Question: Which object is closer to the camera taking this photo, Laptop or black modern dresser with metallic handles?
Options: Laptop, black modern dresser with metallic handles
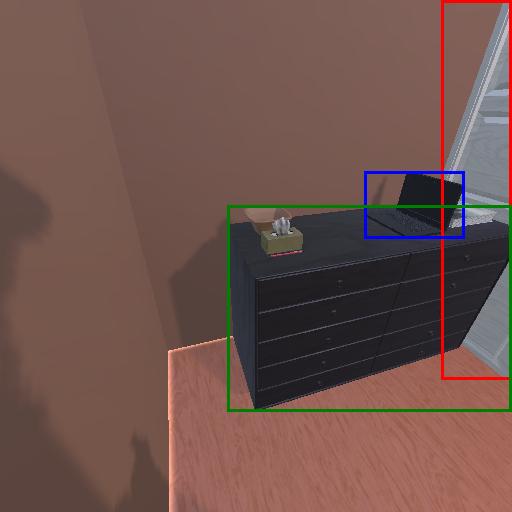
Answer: Laptop